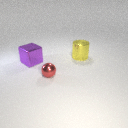
large purple metal cube behind small red metal sphere